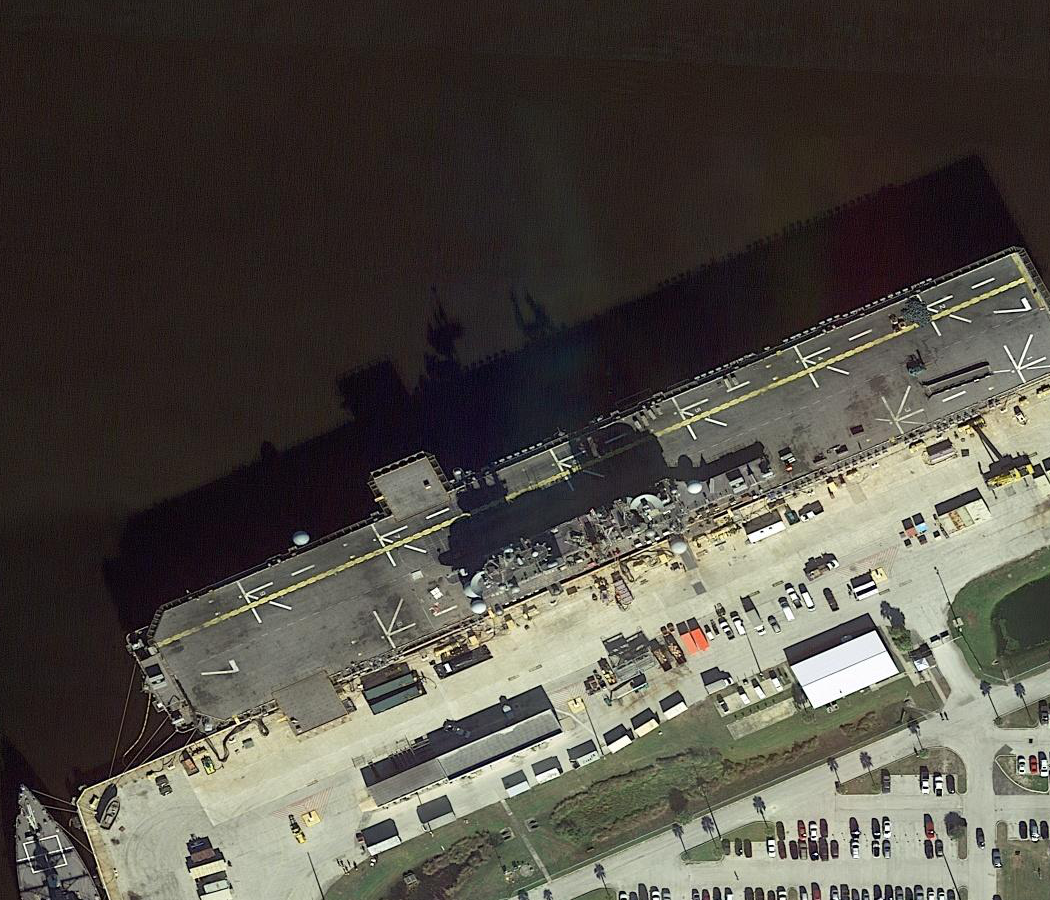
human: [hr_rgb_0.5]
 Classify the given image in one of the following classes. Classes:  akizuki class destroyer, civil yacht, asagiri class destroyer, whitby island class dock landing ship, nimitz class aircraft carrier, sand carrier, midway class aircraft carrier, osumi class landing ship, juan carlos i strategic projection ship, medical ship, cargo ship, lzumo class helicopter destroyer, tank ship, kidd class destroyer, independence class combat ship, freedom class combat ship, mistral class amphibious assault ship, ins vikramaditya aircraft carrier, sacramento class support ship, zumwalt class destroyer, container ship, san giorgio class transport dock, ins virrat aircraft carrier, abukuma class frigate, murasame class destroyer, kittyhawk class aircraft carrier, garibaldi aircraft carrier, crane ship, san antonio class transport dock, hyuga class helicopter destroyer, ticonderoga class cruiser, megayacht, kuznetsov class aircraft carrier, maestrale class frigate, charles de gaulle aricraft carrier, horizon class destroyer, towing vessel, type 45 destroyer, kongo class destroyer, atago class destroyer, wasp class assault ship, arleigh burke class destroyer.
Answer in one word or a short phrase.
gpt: Wasp class assault ship